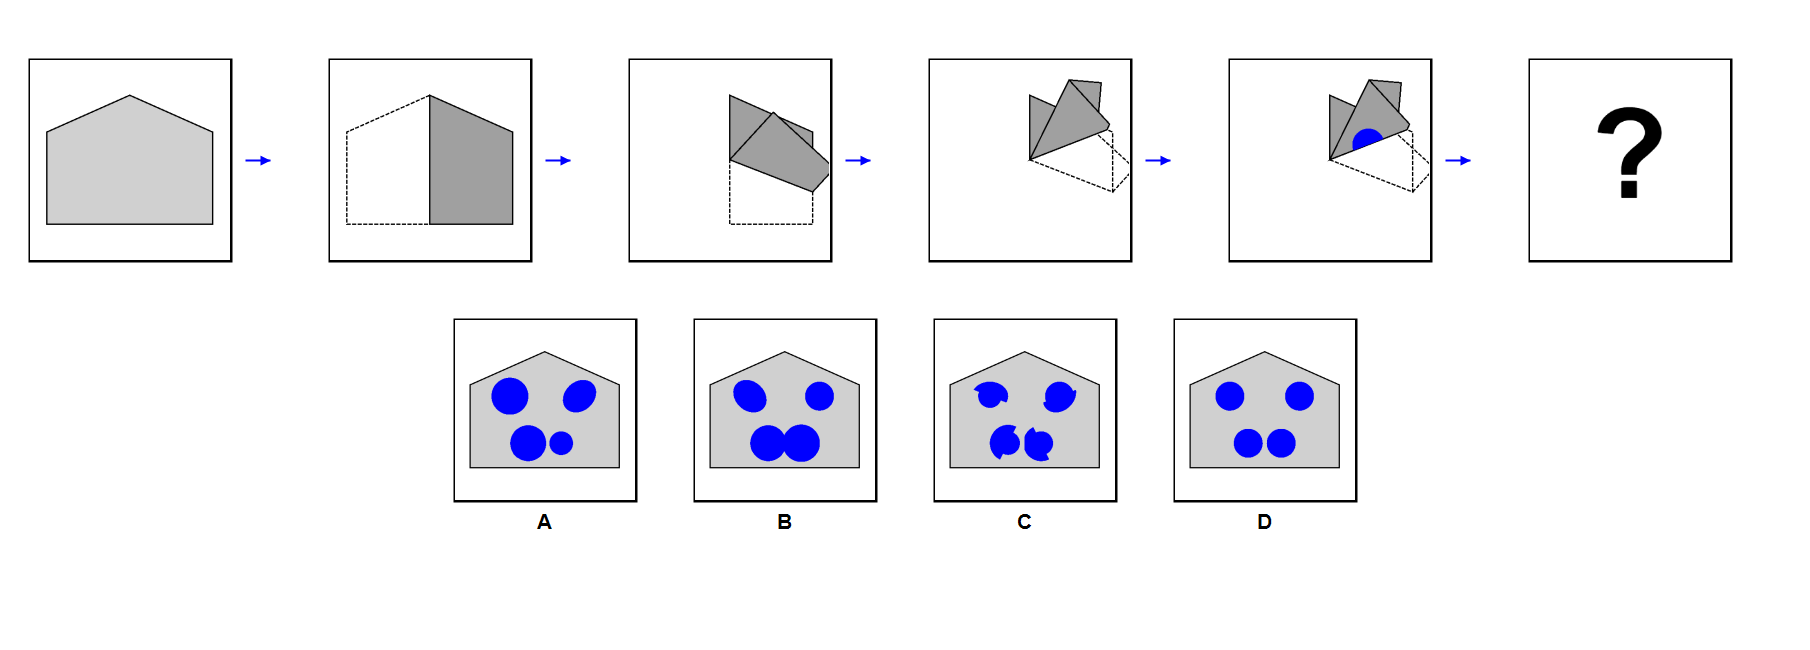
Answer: D